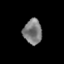
Tissue: skin
Cell type: Epithelial cells
Senescence score: 0.1953
Nuclear area (px): 456
Mean DAPI intensity: 123.202